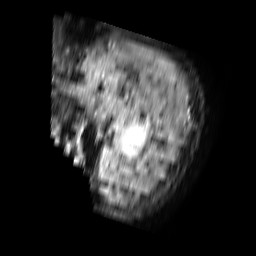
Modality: FLAIR
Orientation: sagittal
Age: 58
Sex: female
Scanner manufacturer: philips
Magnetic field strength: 1.5 T
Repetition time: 6 s
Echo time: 0.1043 s